Question: Is it possible to have the status bar hidden in just one scene in the Storyboard?
For example:
I want it hidden in "ViewController A", but when moving via a 'segue' to "ViewController B" (eg, a 'Navigation Controller') the status bar will be shown.
I gather you can disable it throughout the app, but how do you do it for just one 'ViewController'?
---
The suggestion from below does work, however when switching to the 'Navigation Controller' it seems to cause the nav bar to be drawn in the wrong location.

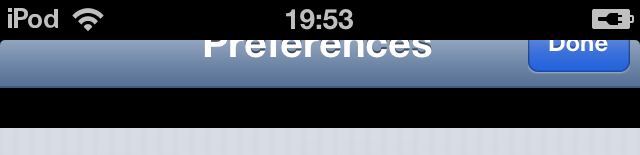
Answer: How about
'''
- (void)viewWillAppear:(BOOL)animated{
[super viewWillAppear:animated];
[[UIApplication sharedApplication] setStatusBarHidden:YES];
}
- (void)viewWillDisappear:(BOOL)animated{
[[UIApplication sharedApplication] setStatusBarHidden:NO];
[super viewWillDisappear:animated];
}
'''